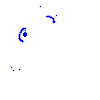
Particle: proton